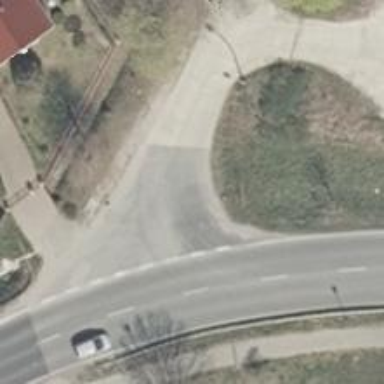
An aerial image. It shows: Unclassified road with concrete plates surface.